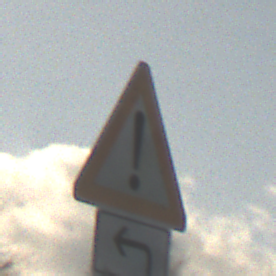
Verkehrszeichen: Gefahrenstelle
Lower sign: RichtungsangabeDurchPfeile2
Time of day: SunriseSunset
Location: Outdoor (Nature)
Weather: PartlyCloudy
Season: NotSpecified
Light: Natural